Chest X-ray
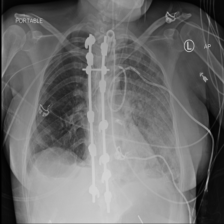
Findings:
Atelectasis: negative
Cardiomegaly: negative
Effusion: negative
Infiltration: negative
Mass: negative
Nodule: negative
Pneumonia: negative
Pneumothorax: negative
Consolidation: negative
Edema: negative
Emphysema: negative
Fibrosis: negative
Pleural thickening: negative
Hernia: negative